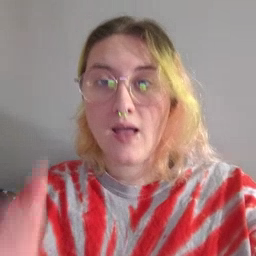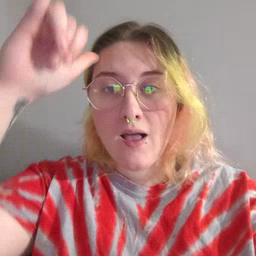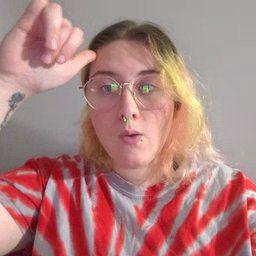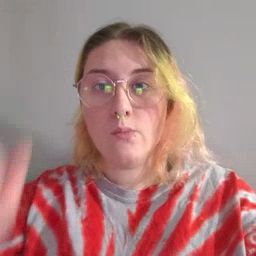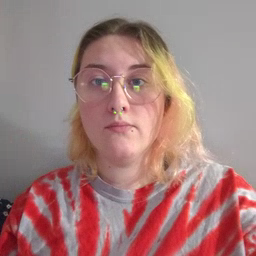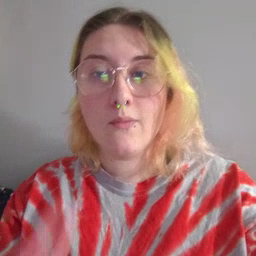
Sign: cow